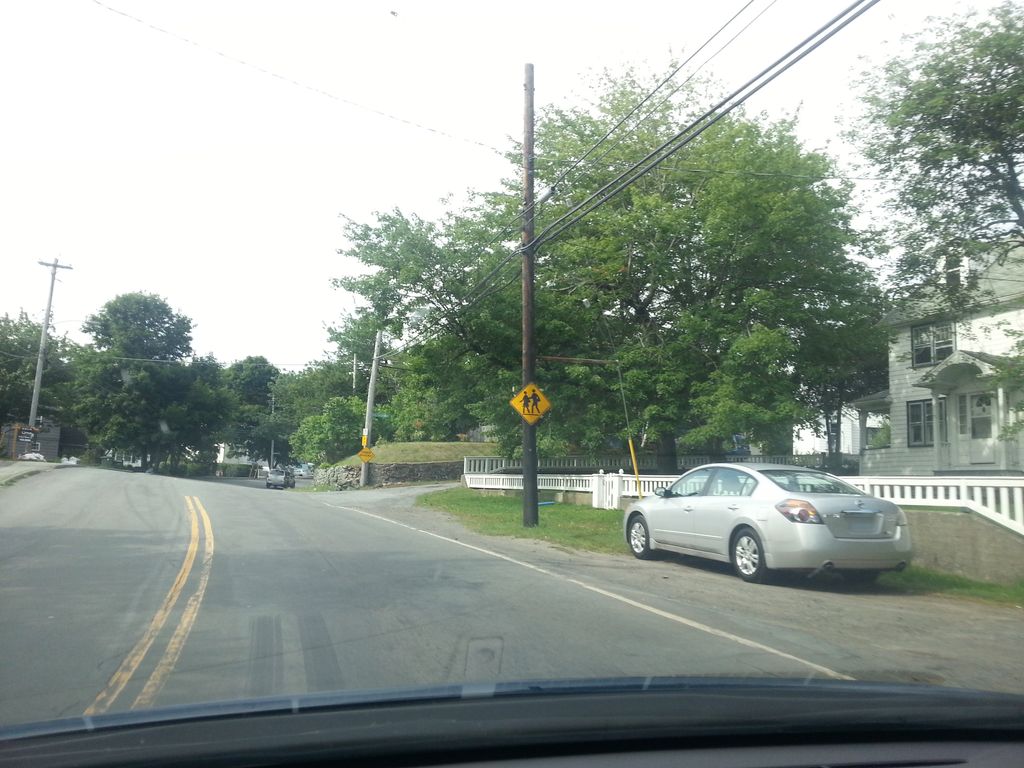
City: halifax